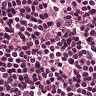
Metastatic tissue present: no